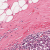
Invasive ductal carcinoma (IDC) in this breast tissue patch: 1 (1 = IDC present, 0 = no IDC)